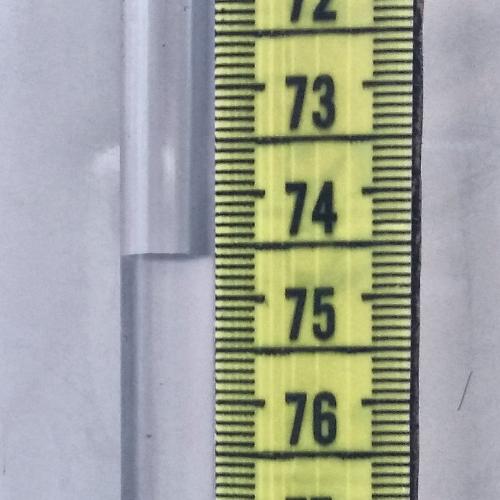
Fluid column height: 74.6 cm